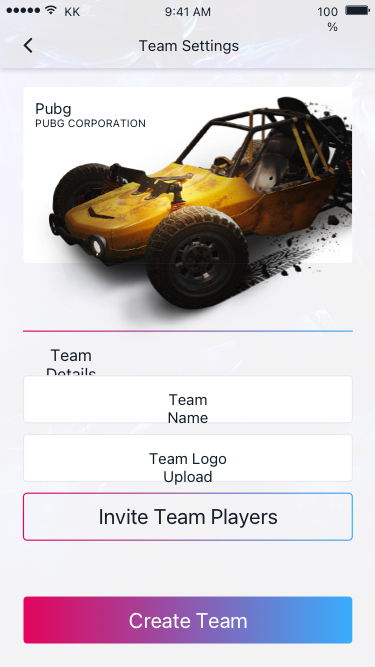
Text in this UI design:
Team Settings
Pubg
PUBG CORPORATION
Team Details
Team Name
Team Logo Upload
Create Team
Invite Team Players
9:41 AM
KK
100%